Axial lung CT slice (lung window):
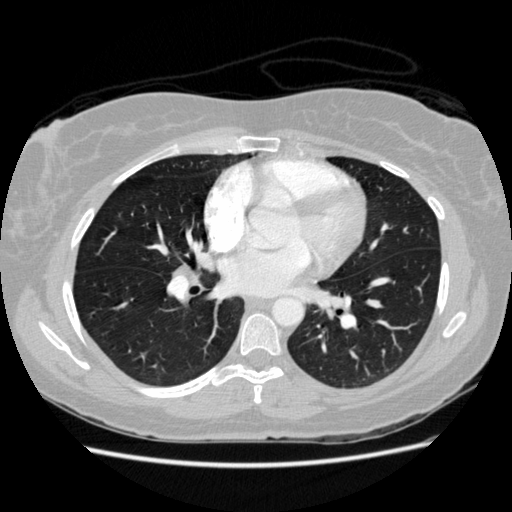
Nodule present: no